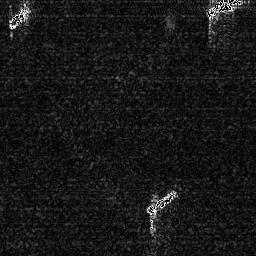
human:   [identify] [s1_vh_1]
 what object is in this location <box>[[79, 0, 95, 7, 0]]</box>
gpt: <ref>1 medium ship at the top right</ref>

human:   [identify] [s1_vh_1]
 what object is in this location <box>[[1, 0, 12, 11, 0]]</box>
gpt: <ref>1 medium ship at the top left</ref>